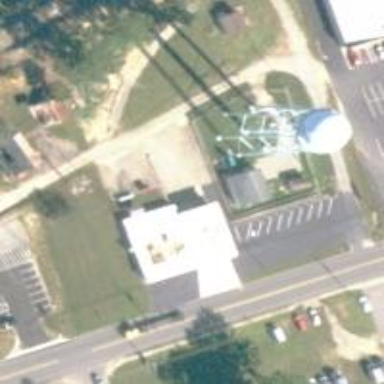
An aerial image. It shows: Water tower that is man-made.